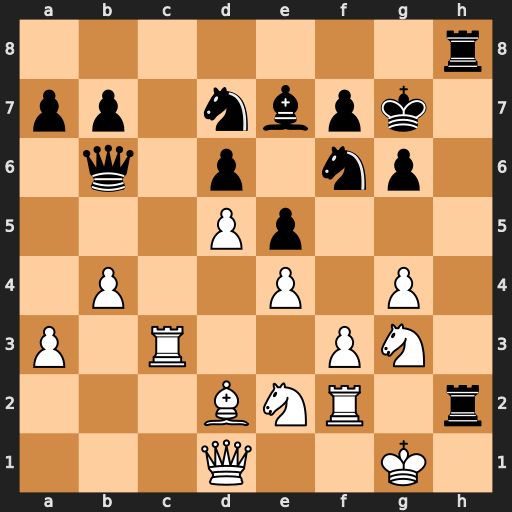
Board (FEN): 7r/pp1nbpk1/1q1p1np1/3Pp3/1P2P1P1/P1R2PN1/3BNR1r/3Q2K1
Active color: w
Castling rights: -
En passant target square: -
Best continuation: Be3 Rh1+ Nxh1